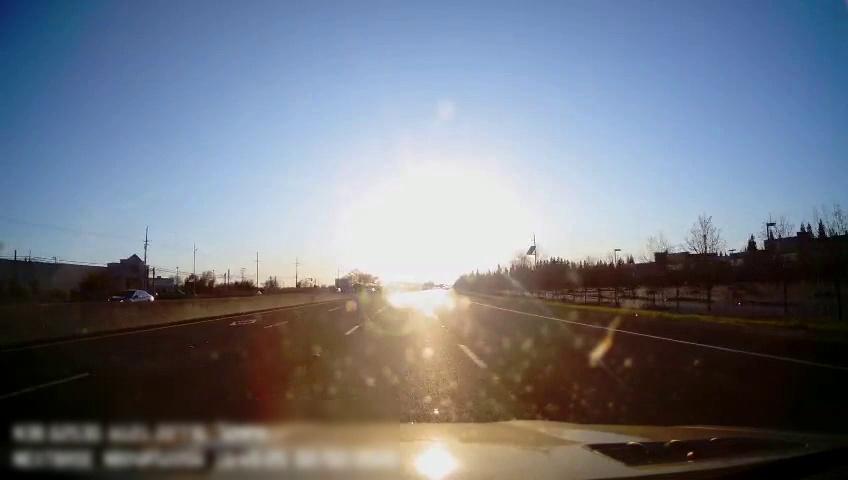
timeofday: Day
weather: Sunny
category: Drivable Space
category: Vehicles | Car
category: Lanes | Alternate Lane
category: Lanes | Alternate Lane
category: Lanes | Current Lane
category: Lanes | Current Lane
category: Lanes | Alternate Lane